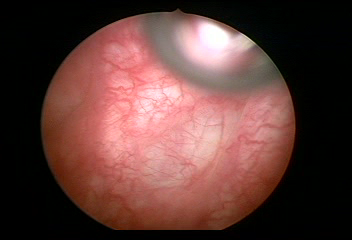
Modality: WLC
Class: Normal mucosa
Bladder cancer association: No